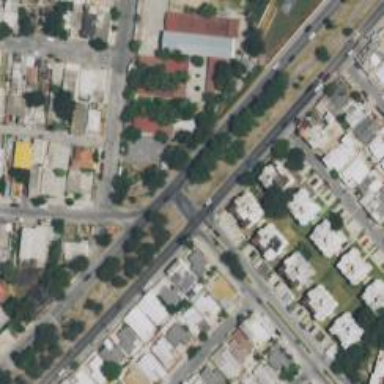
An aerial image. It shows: Secondary road designated as living street.